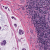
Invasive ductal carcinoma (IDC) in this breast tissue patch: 1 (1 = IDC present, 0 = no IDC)